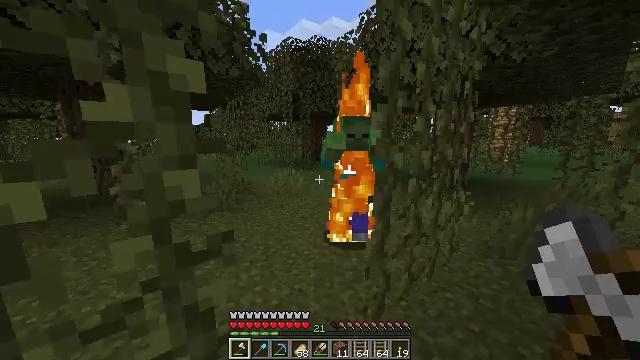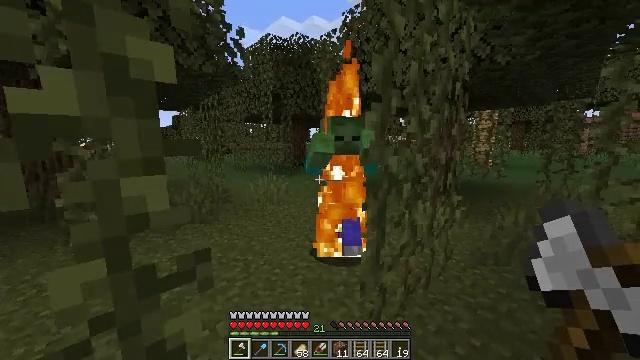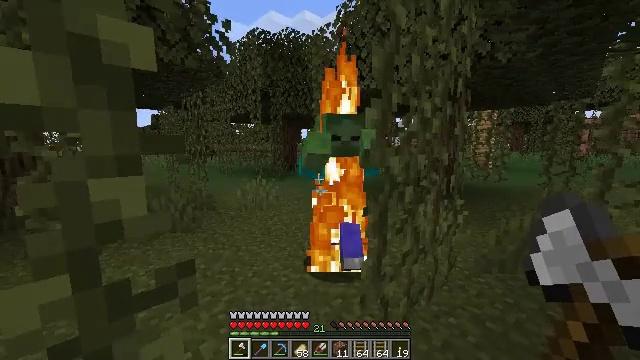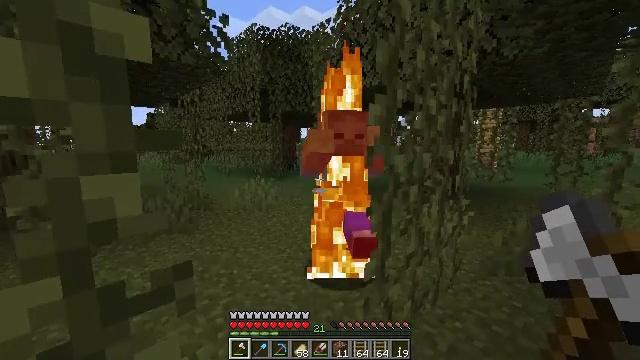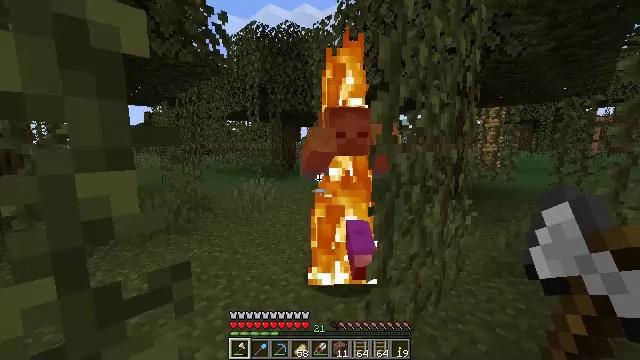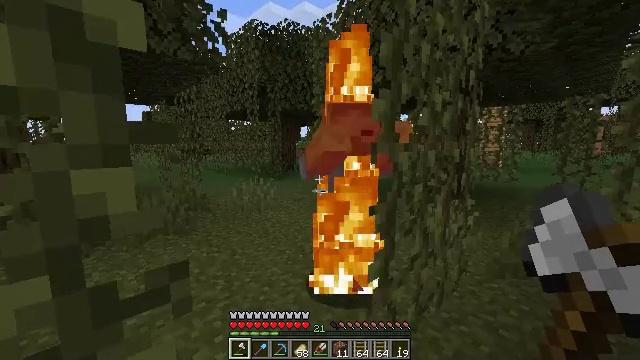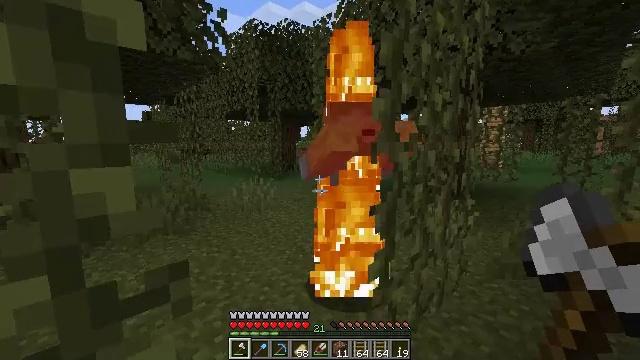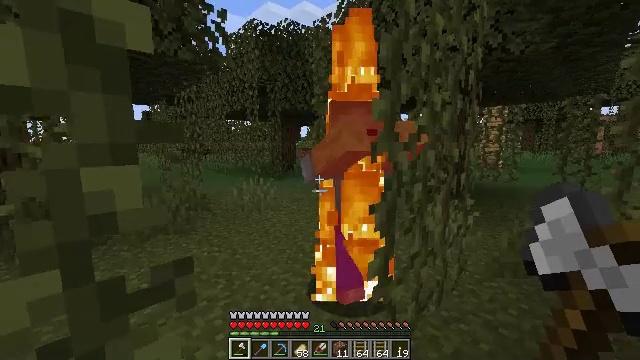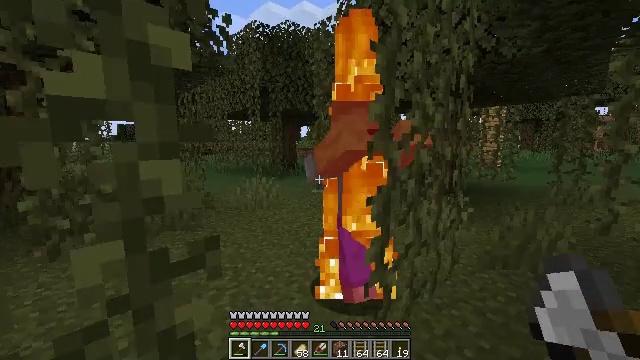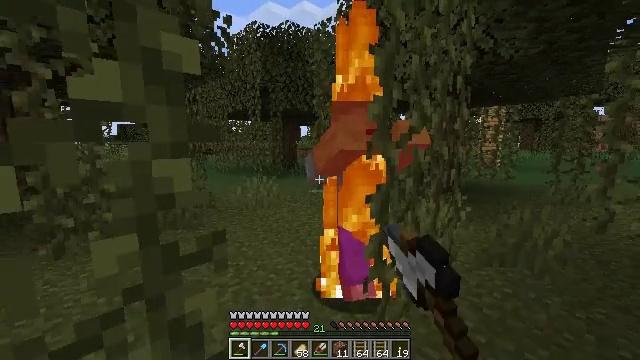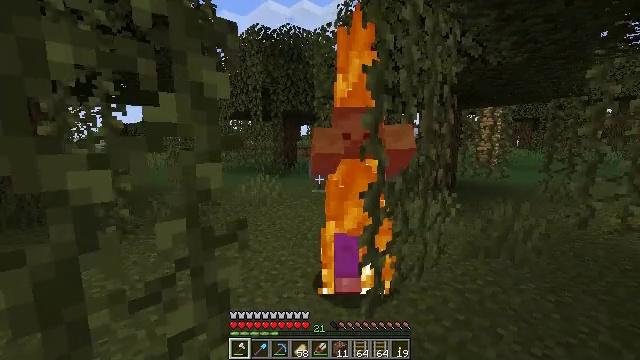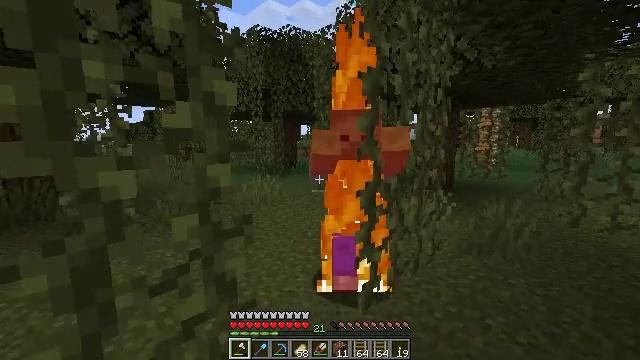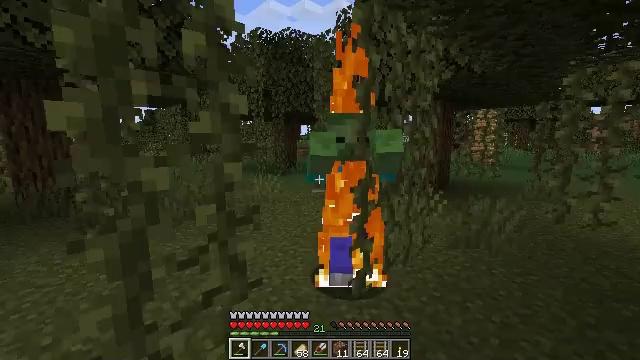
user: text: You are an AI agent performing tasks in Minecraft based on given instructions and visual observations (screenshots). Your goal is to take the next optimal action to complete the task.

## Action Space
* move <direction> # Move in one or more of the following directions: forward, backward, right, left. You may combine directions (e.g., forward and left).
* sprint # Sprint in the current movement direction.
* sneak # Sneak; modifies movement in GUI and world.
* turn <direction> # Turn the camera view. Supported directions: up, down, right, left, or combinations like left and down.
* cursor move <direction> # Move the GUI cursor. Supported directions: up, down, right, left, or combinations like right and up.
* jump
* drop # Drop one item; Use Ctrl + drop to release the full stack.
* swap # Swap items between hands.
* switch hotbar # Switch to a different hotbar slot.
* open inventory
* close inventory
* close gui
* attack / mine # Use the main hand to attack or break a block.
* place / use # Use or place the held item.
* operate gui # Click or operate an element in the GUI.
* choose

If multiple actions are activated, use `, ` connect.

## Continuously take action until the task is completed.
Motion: motion action
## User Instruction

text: Combat the zombie.
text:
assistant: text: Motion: turn right and up
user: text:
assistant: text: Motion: turn right
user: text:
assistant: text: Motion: no_op
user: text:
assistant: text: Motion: no_op
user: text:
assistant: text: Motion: no_op
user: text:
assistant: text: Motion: no_op
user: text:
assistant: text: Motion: move back
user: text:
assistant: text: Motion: move back, attack / mine
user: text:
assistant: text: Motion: move back, attack / mine
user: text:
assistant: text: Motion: move back, attack / mine
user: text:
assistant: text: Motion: move back
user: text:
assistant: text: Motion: move back, attack / mine
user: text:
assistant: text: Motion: attack / mine